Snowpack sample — Snodgrass Mountain, Crested Butte, Colorado (2/4/25, 12:06 PM MST)
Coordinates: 38.923, -106.968
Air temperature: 35 °F
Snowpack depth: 80 cm
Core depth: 30 cm
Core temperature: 35.6 °F
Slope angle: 14°, slope face: 78°
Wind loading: low
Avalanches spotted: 0
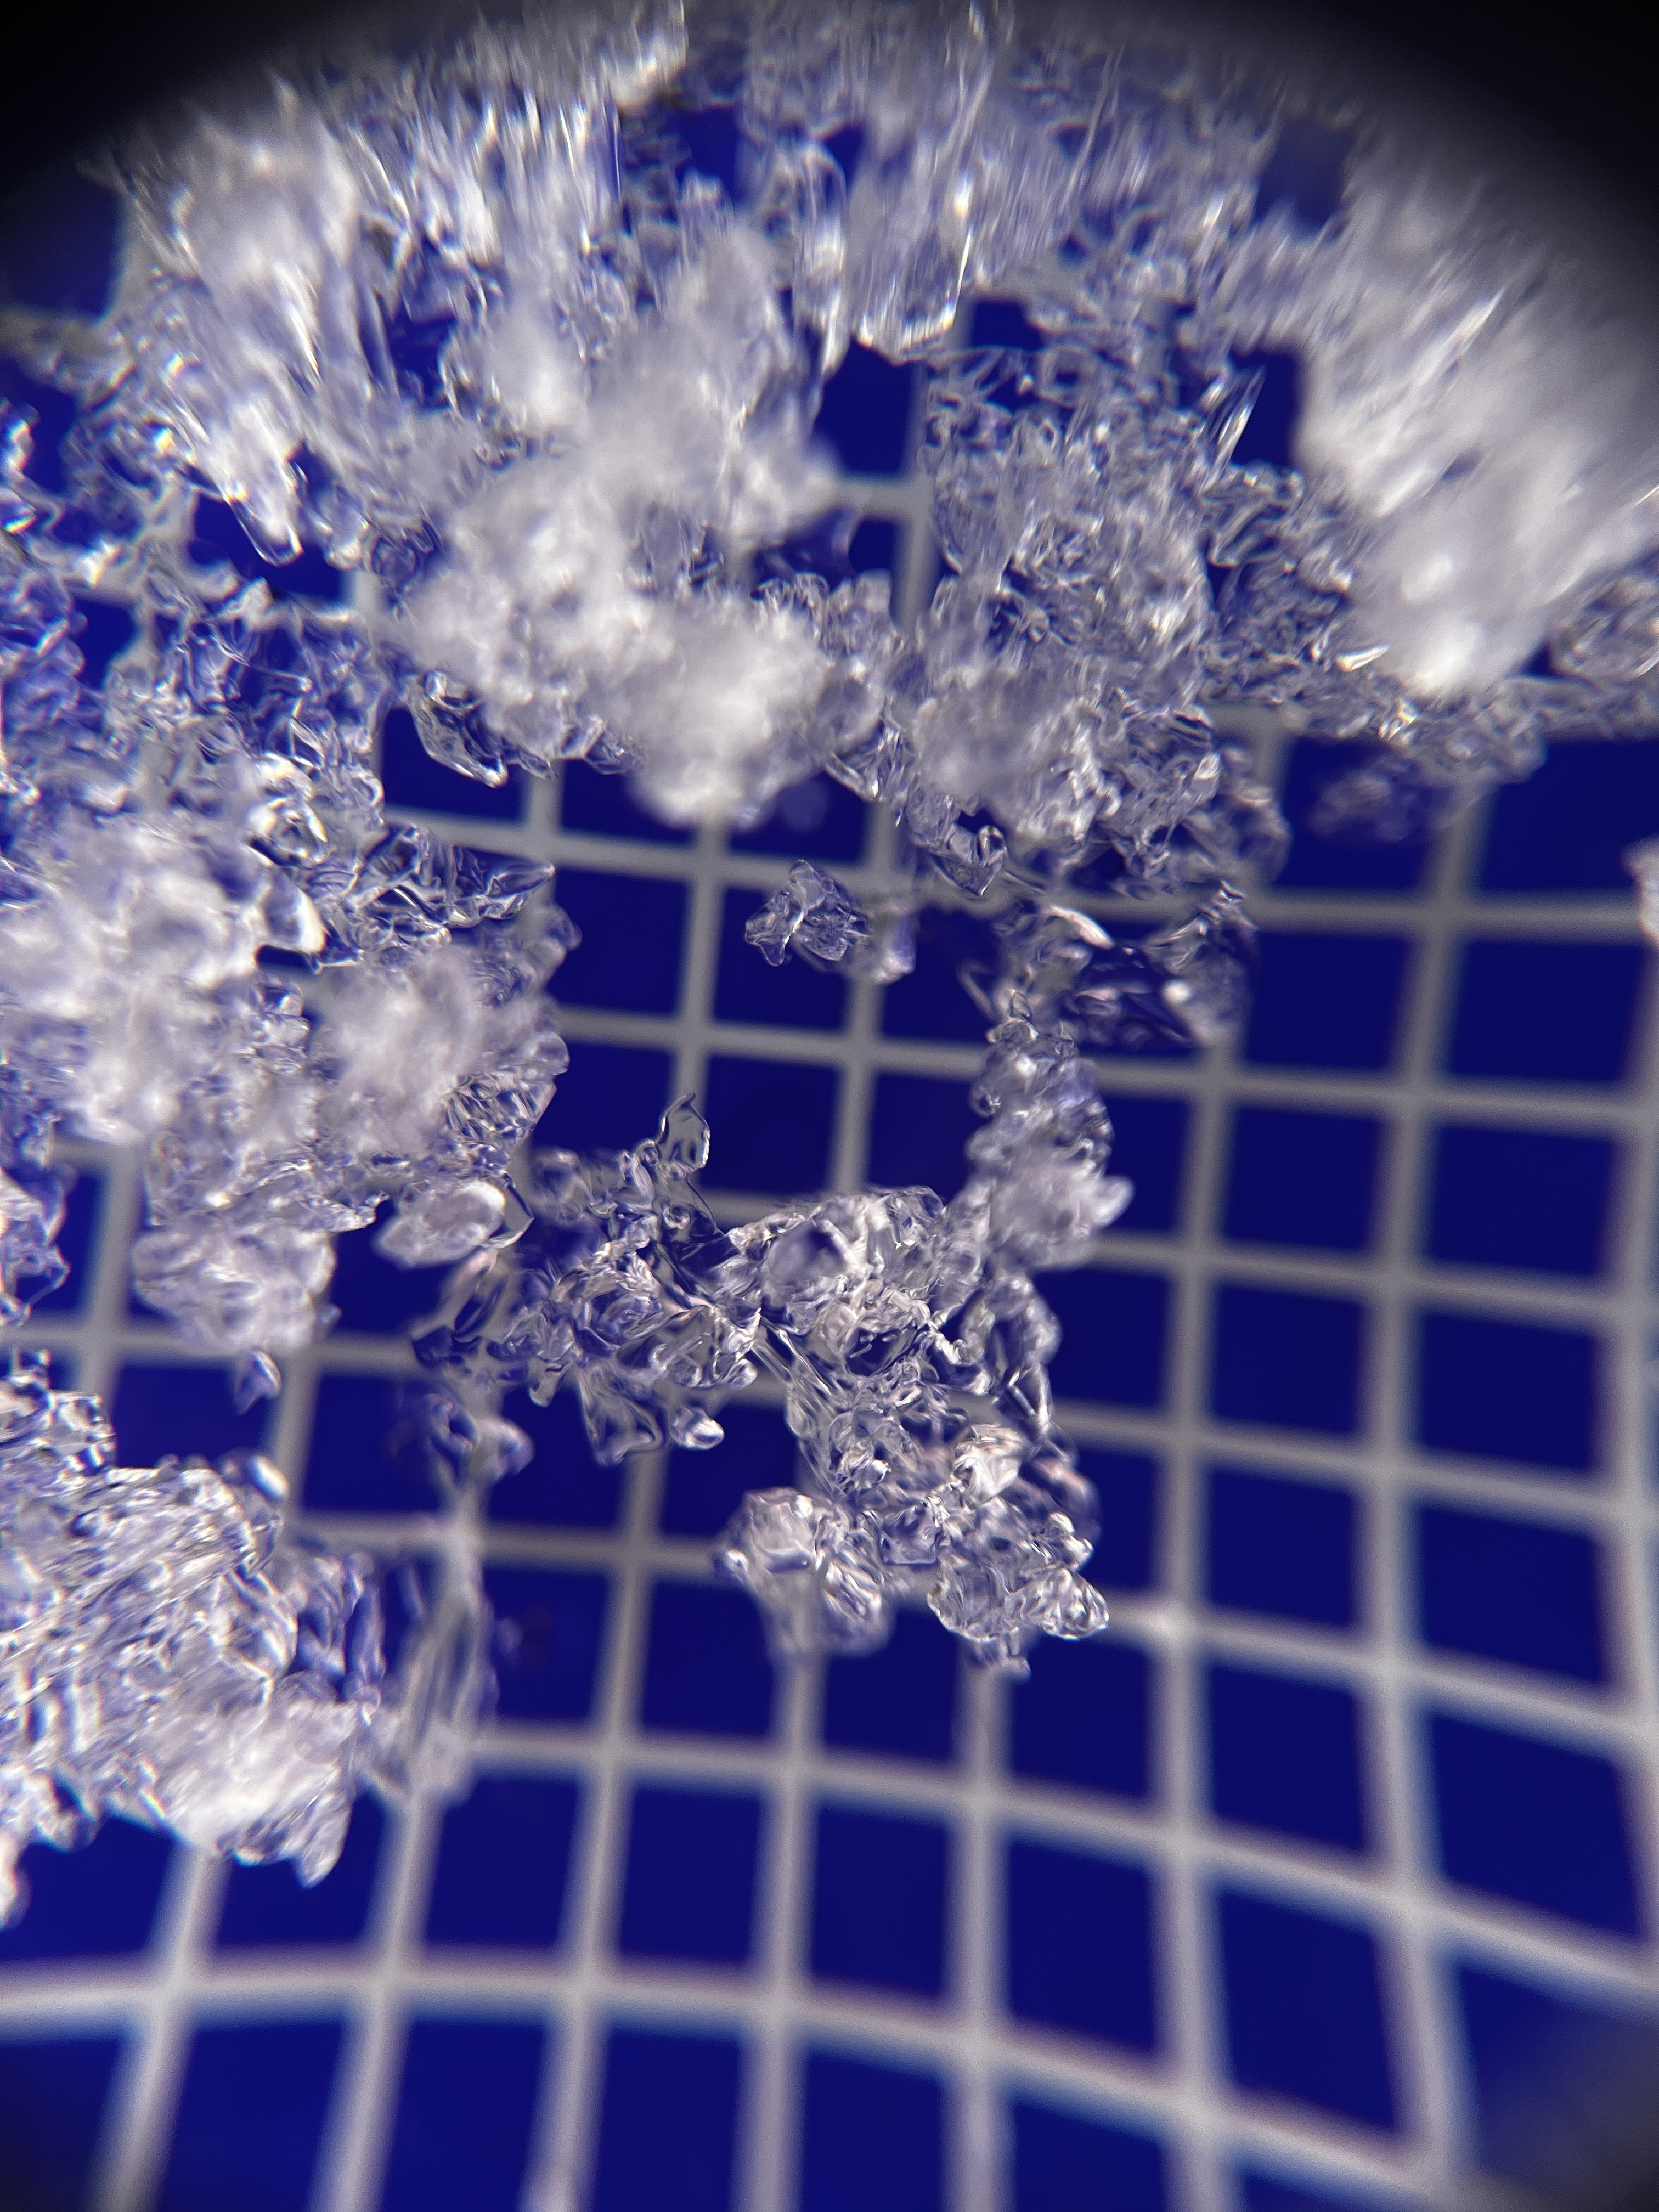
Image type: magnified_profile
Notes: No avalanches nearby, unusually warm weather for the last month reported by residents, Collected 25 yards from treeline